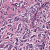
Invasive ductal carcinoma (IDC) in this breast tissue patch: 1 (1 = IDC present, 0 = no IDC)